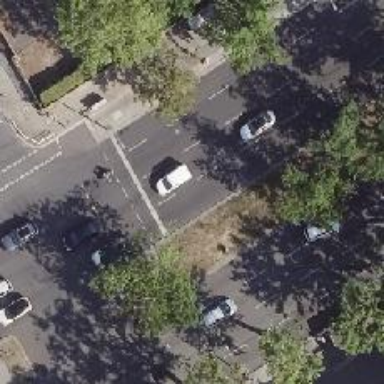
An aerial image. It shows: Road with traffic signals.